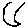
Label: moon